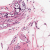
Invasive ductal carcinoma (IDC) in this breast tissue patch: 0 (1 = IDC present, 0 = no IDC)